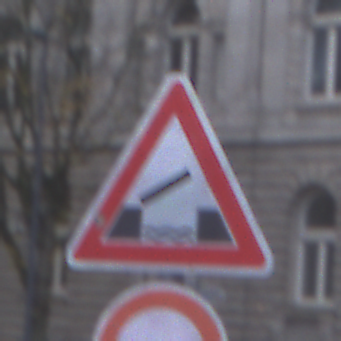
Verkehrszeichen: BeweglicheBruecke
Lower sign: Ueberholverbot
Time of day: SunriseSunset
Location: Outdoor (Urban)
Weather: PartlyCloudy
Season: NotSpecified
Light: Natural